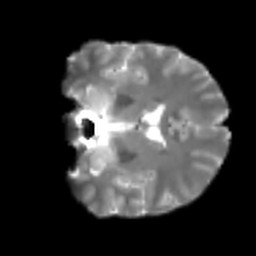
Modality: T2w
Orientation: coronal
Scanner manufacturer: siemens
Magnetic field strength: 3 T
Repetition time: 4 s
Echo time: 0.0594 s